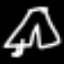
Label: pants